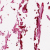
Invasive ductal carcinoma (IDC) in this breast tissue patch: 0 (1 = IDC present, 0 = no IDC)